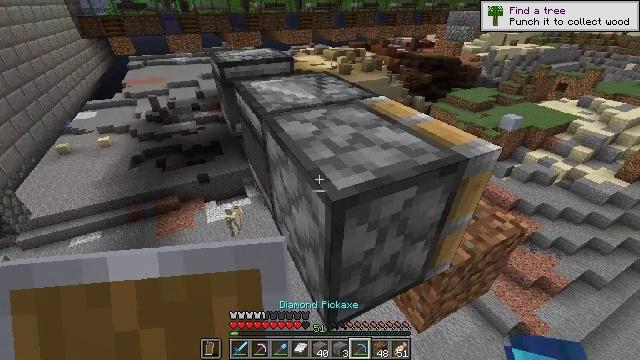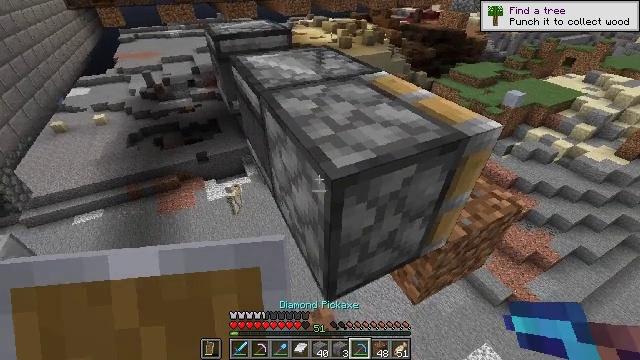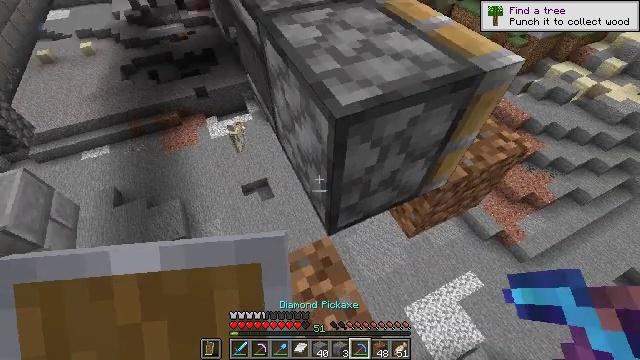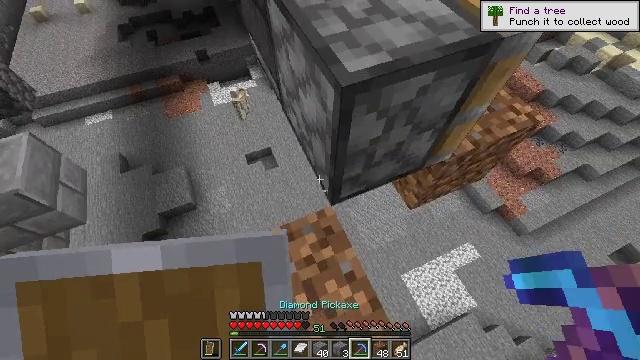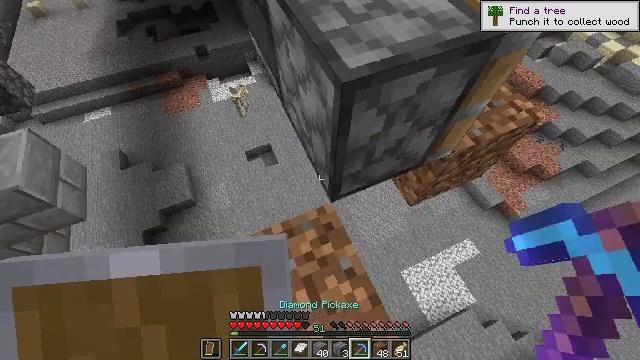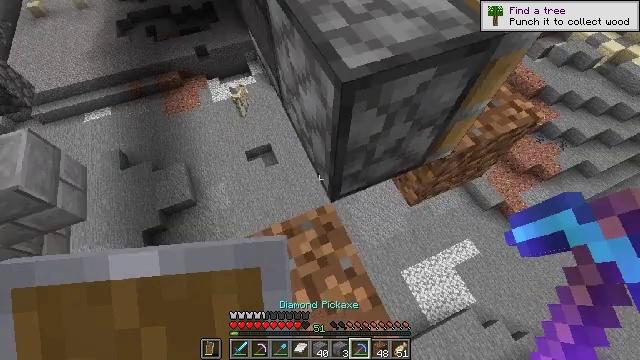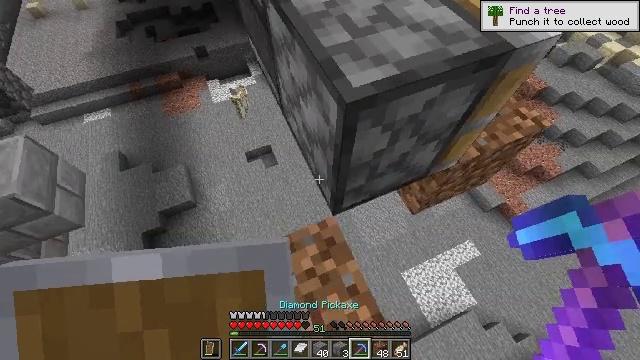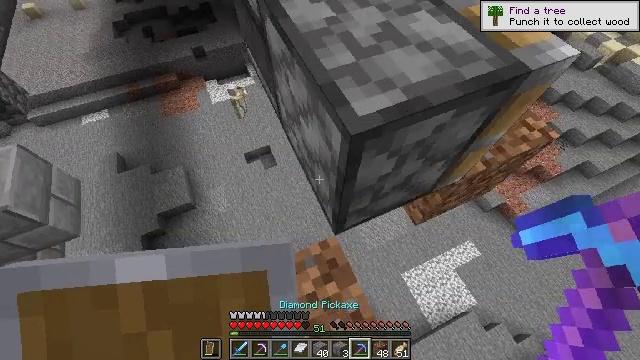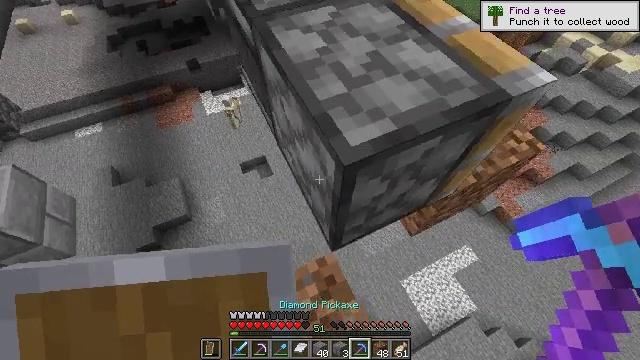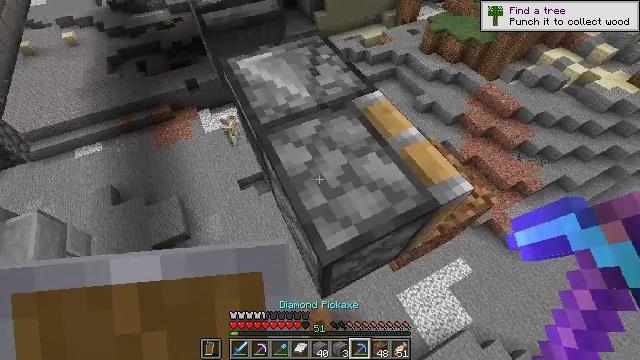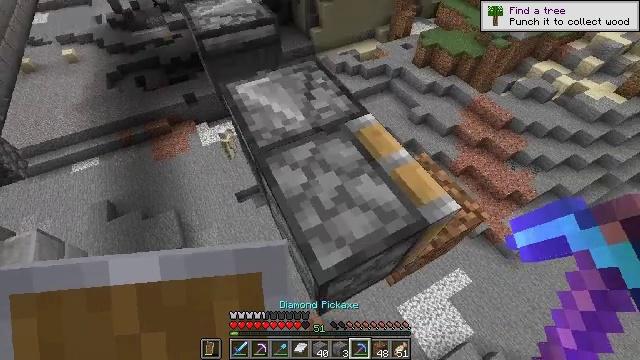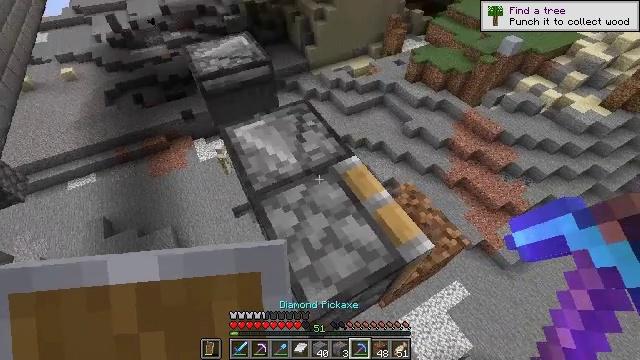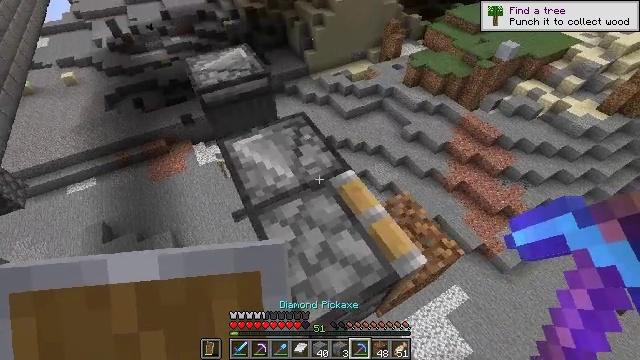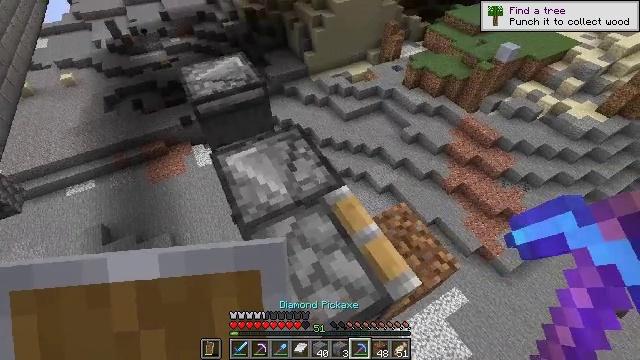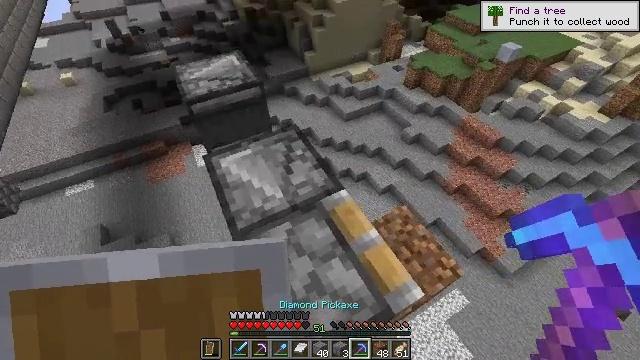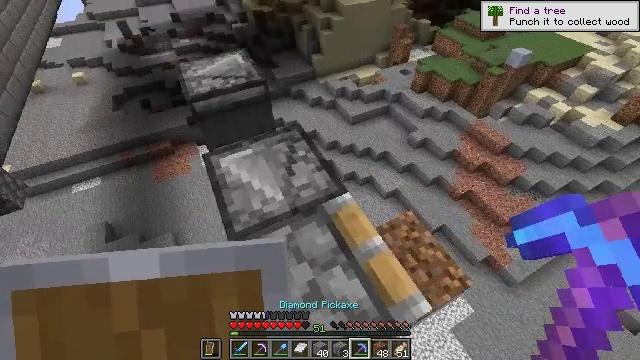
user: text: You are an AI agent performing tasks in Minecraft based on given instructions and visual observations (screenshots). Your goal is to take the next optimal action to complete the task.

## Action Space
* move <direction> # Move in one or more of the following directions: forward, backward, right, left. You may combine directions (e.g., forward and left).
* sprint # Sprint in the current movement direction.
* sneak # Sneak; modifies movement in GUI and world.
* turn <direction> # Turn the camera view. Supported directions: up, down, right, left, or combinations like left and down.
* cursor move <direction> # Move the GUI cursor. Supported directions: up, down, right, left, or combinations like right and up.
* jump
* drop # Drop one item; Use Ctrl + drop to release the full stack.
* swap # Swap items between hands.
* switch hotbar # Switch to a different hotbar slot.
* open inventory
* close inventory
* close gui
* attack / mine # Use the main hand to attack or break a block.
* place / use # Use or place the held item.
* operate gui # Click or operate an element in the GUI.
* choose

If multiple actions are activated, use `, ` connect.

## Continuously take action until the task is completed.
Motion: motion action
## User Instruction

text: Get observer for redstone contraptions.
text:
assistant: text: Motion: turn down
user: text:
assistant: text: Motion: turn left and down
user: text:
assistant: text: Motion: turn left and down
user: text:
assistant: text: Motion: no_op
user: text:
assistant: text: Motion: no_op
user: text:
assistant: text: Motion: move forward
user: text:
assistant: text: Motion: move forward
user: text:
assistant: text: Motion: move forward, turn right and up, jump
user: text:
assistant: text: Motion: move forward, turn right and up, jump
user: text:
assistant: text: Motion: move forward, turn up, jump
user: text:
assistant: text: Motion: move forward, turn right and up, jump
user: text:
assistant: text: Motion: move forward
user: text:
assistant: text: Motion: move forward
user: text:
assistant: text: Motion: move forward
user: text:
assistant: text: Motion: move forward, turn left
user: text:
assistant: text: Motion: move forward, turn left
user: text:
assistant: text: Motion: move forward, turn left
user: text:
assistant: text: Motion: move forward, turn left
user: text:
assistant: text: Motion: move forward, turn left and up
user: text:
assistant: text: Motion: move forward, turn left and up
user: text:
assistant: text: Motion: move forward
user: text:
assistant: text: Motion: move forward
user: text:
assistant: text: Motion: no_op
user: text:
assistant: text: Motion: no_op
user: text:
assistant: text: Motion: no_op
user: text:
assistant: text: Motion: no_op
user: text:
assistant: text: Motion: no_op
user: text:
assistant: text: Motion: no_op
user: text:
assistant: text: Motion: turn down
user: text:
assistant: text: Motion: attack / mine